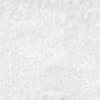
Label: no_change